Question: I am creating a uwp application that uses the Microsoft Graph API. I want the user to be able to see in PersonPicture the photo he uses in his account after logging in.How can I do this?
My code:

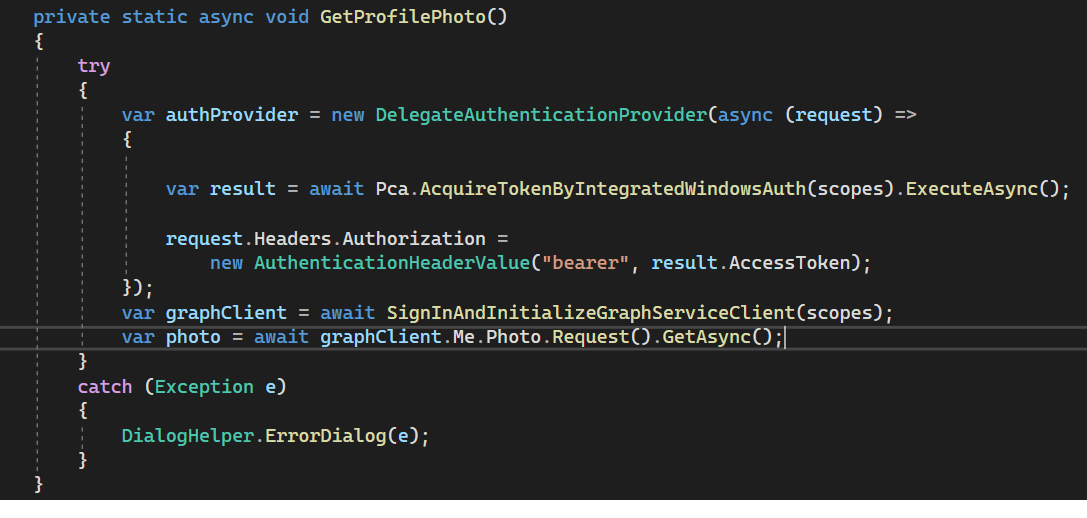
Answer: '''
private async Task<BitmapImage> GetProfilePhotoAsync(Models.Models.OutlookUser authResult)
{
var bitmap = new BitmapImage();
try
{
var requestUserPhoto = authResult.GraphServiceClient.Me.Photo.Content.Request();
using (var resultsUserPhoto = await requestUserPhoto.GetAsync())
{
using (var memStream = new MemoryStream())
{
await resultsUserPhoto.CopyToAsync(memStream);
memStream.Position = 0;
bitmap.SetSource(memStream.AsRandomAccessStream());
}
}
}
catch (Exception)
{
}
return bitmap;
}
'''